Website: bh-photo
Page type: billing-address
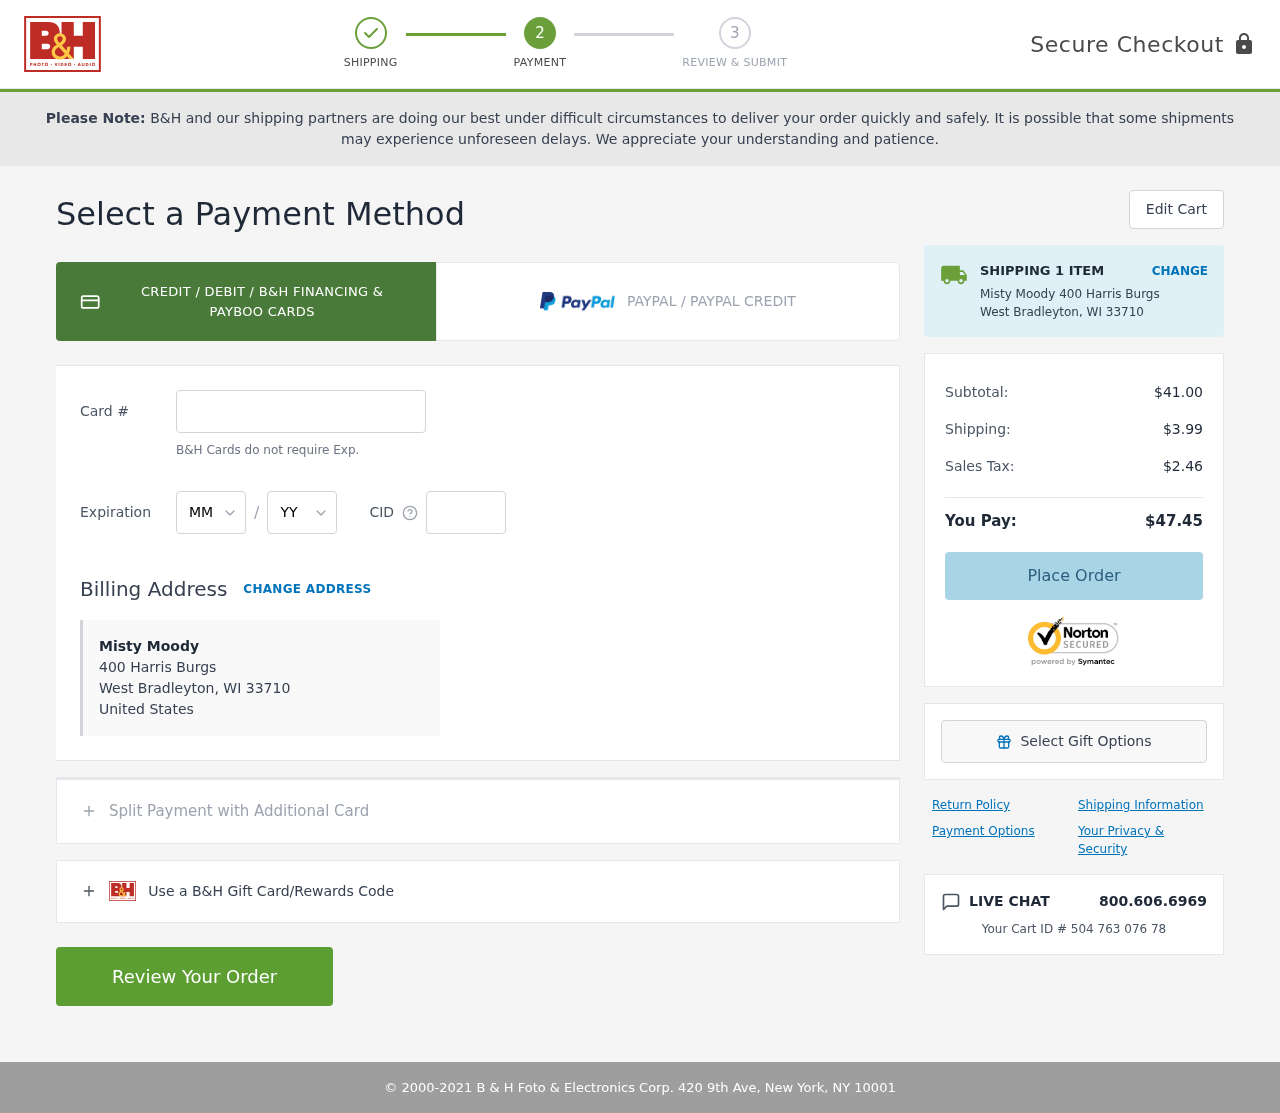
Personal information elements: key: PII_CARD_CVV
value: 462
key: PII_CARD_EXPIRY_MONTH
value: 01
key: PII_CARD_EXPIRY_YEAR
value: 27
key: PII_CARD_NUMBER
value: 2269 2991 2019 4733
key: PII_CITY
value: West Bradleyton
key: PII_COUNTRY
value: United States
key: PII_FULLNAME
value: Misty Moody
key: PII_POSTCODE
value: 33710
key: PII_STATE_ABBR
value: WI
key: PII_STREET
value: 400 Harris Burgs
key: PII_FULLNAME2
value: Misty Moody
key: PII_CITY_STATE
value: West Bradleyton, WI
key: PII_POSTCODE_FULL
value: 33710
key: PII_POSTCODE_NUMERIC
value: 33710
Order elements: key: ORDER_NUM_ITEMS
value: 1
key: ORDER_SUBTOTAL
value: $41.00
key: ORDER_SHIPPING_COST
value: $3.99
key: ORDER_TAX
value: $2.46
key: ORDER_TOTAL
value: $47.45
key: ORDER_ID
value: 504 763 076 78